Question: Is it possible to show a total in sankey diagram?

For example, the fiddle bellow show Fruits > Place. I would like to know how many fruits are liked to the places and in places how many fruits are linked. So something like:
'''
Mango (3)
Apple (2)
Pineapple (1)
'''
All three are linked to Place A, so Place A should be:
'''
(7) Place A
'''
(1 more is because of Grape)
<URL>
Looks like the v42 added weight by default.
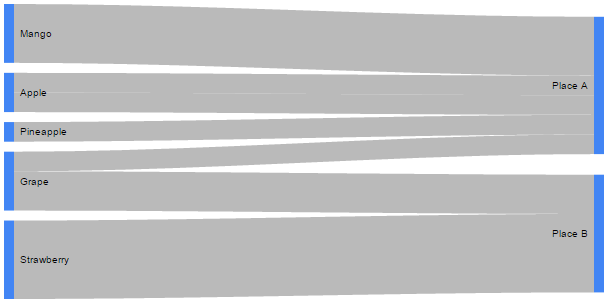
Answer: Take a look at this <URL>

code
'''
data1 = [
['Apple', 'Place A', 1],
['Apple', 'Place A', 1],
['Grape', 'Place A', 1],
['Grape', 'Place B', 2],
['Pineapple', 'Place A', 1],
['Strawberry', 'Place B', 4],
['Mango', 'Place A', 3]
];
var sourceTotals = {};
for (var i = 0; i < data1.length; i++) {
var item = data1[i],
key = item[0];
if (sourceTotals.hasOwnProperty(key)) {
sourceTotals[key] += item[2];
}
else {
sourceTotals[key] = item[2];
}
}
console.log(sourceTotals);
var destTotals = {};
for (var i = 0; i < data1.length; i++) {
var item = data1[i],
key = item[1];
if (destTotals.hasOwnProperty(key)) {
destTotals[key] += item[2];
}
else {
destTotals[key] = item[2];
}
}
console.log(destTotals);
data1.forEach( function(d) {
d[0] = d[0] + " (" + sourceTotals[d[0]] + ")";
d[1] = "(" + destTotals[d[1]] + ") " + d[1];
})
'''